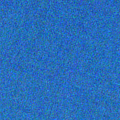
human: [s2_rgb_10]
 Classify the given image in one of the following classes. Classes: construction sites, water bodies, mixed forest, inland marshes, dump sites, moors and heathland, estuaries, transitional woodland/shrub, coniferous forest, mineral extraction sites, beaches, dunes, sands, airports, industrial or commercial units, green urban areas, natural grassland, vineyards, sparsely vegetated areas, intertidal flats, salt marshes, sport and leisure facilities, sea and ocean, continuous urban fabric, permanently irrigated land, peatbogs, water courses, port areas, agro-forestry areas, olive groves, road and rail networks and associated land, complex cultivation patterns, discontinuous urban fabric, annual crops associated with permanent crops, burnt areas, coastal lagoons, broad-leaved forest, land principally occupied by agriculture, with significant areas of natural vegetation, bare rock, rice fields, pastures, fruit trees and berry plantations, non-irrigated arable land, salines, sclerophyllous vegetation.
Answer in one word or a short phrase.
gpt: sea and ocean